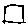
Label: square